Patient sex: M
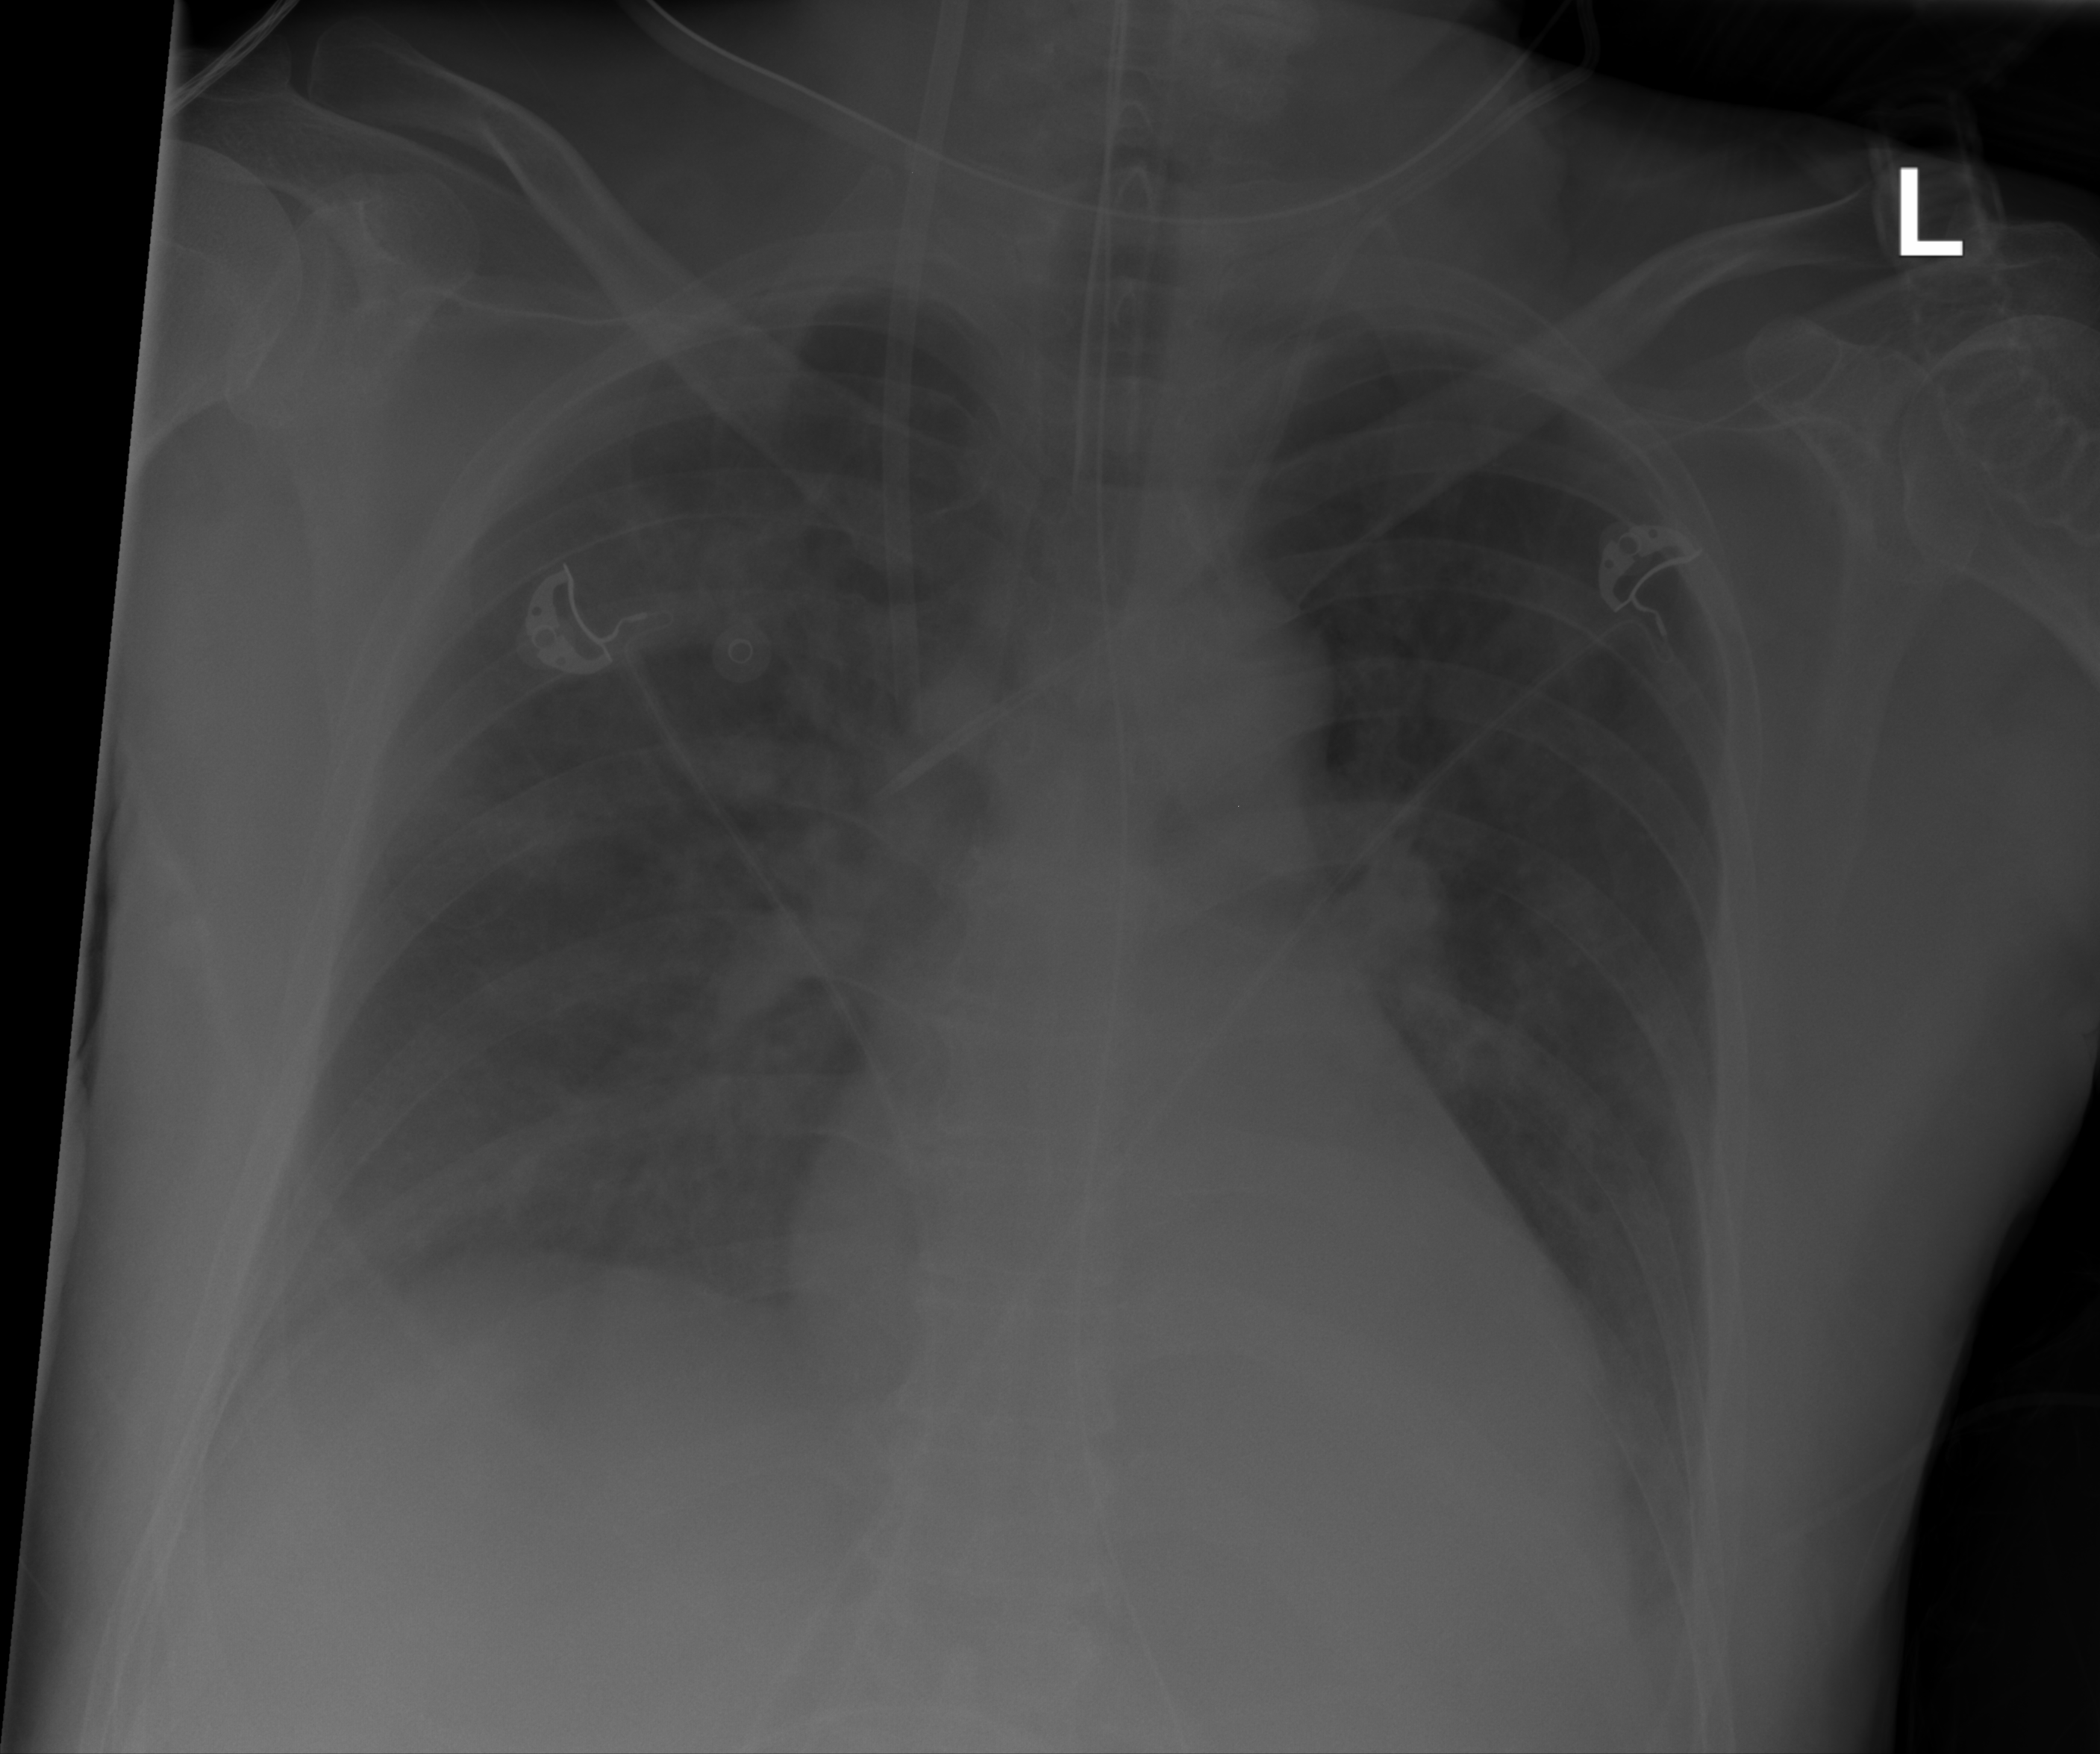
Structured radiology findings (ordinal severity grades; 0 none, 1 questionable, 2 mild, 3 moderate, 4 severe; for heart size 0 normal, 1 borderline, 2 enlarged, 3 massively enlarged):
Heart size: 0
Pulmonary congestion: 0
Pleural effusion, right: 1
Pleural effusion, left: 1
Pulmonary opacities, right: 3
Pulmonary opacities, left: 3
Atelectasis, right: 2
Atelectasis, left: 2